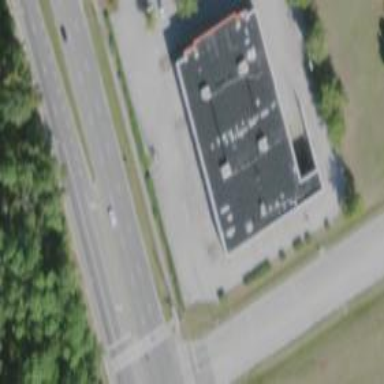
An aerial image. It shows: Retail building.